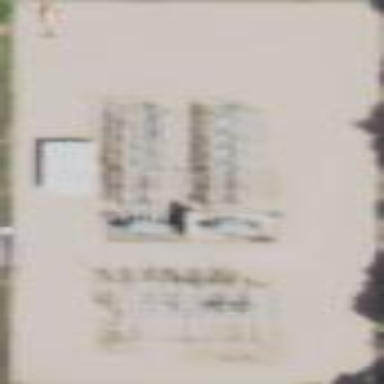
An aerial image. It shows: Outdoor distribution level power substation.